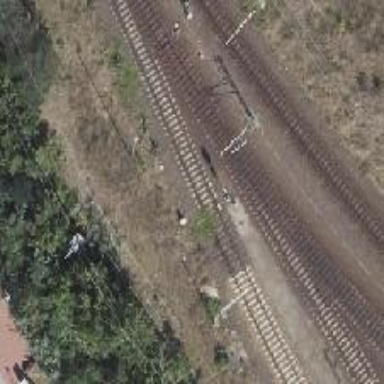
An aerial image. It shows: Railway signal.